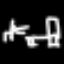
Label: chair